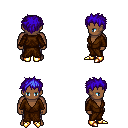
a pixel art fantasy rpg character, male body template, human, dark skin, brown robe, metal pants, blue bedhead hairstyle, gold boots, four views (front, back, left, right), 2x2 character sprite sheet, small pixel art, hard edges, no anti-aliasing